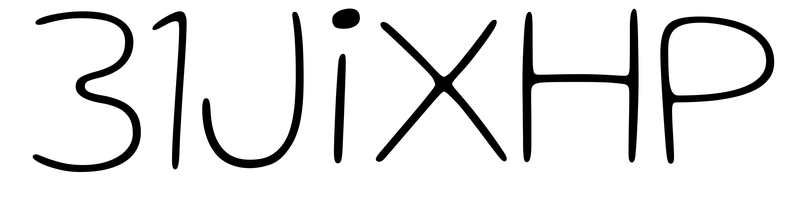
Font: Gluten_Thin